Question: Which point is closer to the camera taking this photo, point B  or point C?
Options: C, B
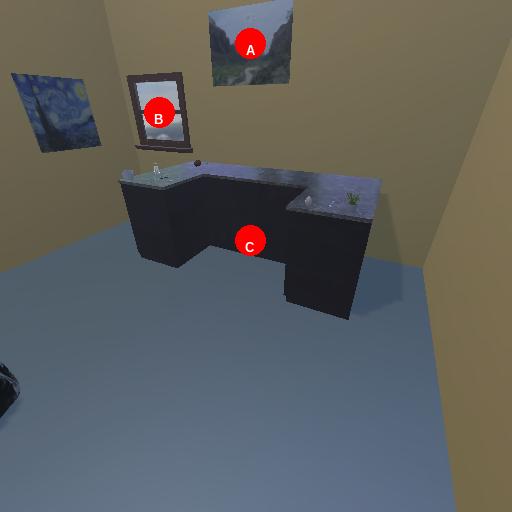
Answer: C